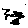
Label: zigzag